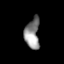
Tissue: skin
Cell type: Epithelial cells
Senescence score: 0.203
Nuclear area (px): 439
Mean DAPI intensity: 140.28